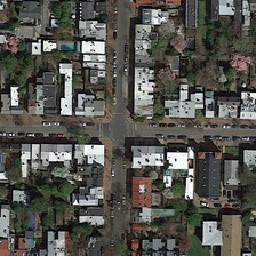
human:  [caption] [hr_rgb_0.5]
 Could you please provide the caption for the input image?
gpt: There are apartment buildings and houses at the intersection, which are arranged in a compact way.

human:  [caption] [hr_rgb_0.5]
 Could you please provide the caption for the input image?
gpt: Apartments and houses are crowded at the intersection.

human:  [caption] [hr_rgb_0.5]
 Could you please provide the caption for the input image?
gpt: two crossed roads with many cars parking on roadside separate this residential area .

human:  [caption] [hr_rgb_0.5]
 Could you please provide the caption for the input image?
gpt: There are condos and houses scattered along the intersection.

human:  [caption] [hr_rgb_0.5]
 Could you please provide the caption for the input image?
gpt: There is a compact intersection of apartments and houses.